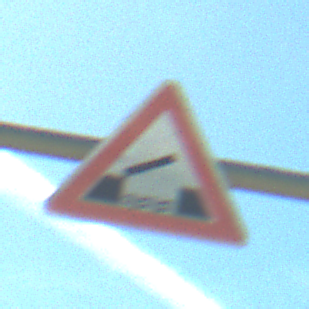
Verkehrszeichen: BeweglicheBruecke
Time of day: Midday
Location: Outdoor (Special)
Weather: PartlyCloudy
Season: NotSpecified
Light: Natural